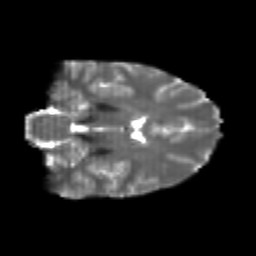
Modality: T2w
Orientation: coronal
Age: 20
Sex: female
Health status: healthy
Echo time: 0.074 s